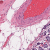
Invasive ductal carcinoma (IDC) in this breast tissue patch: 1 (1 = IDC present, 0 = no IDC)